Field crop: maize
Growth stage: 1
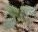
Species: datura